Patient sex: M
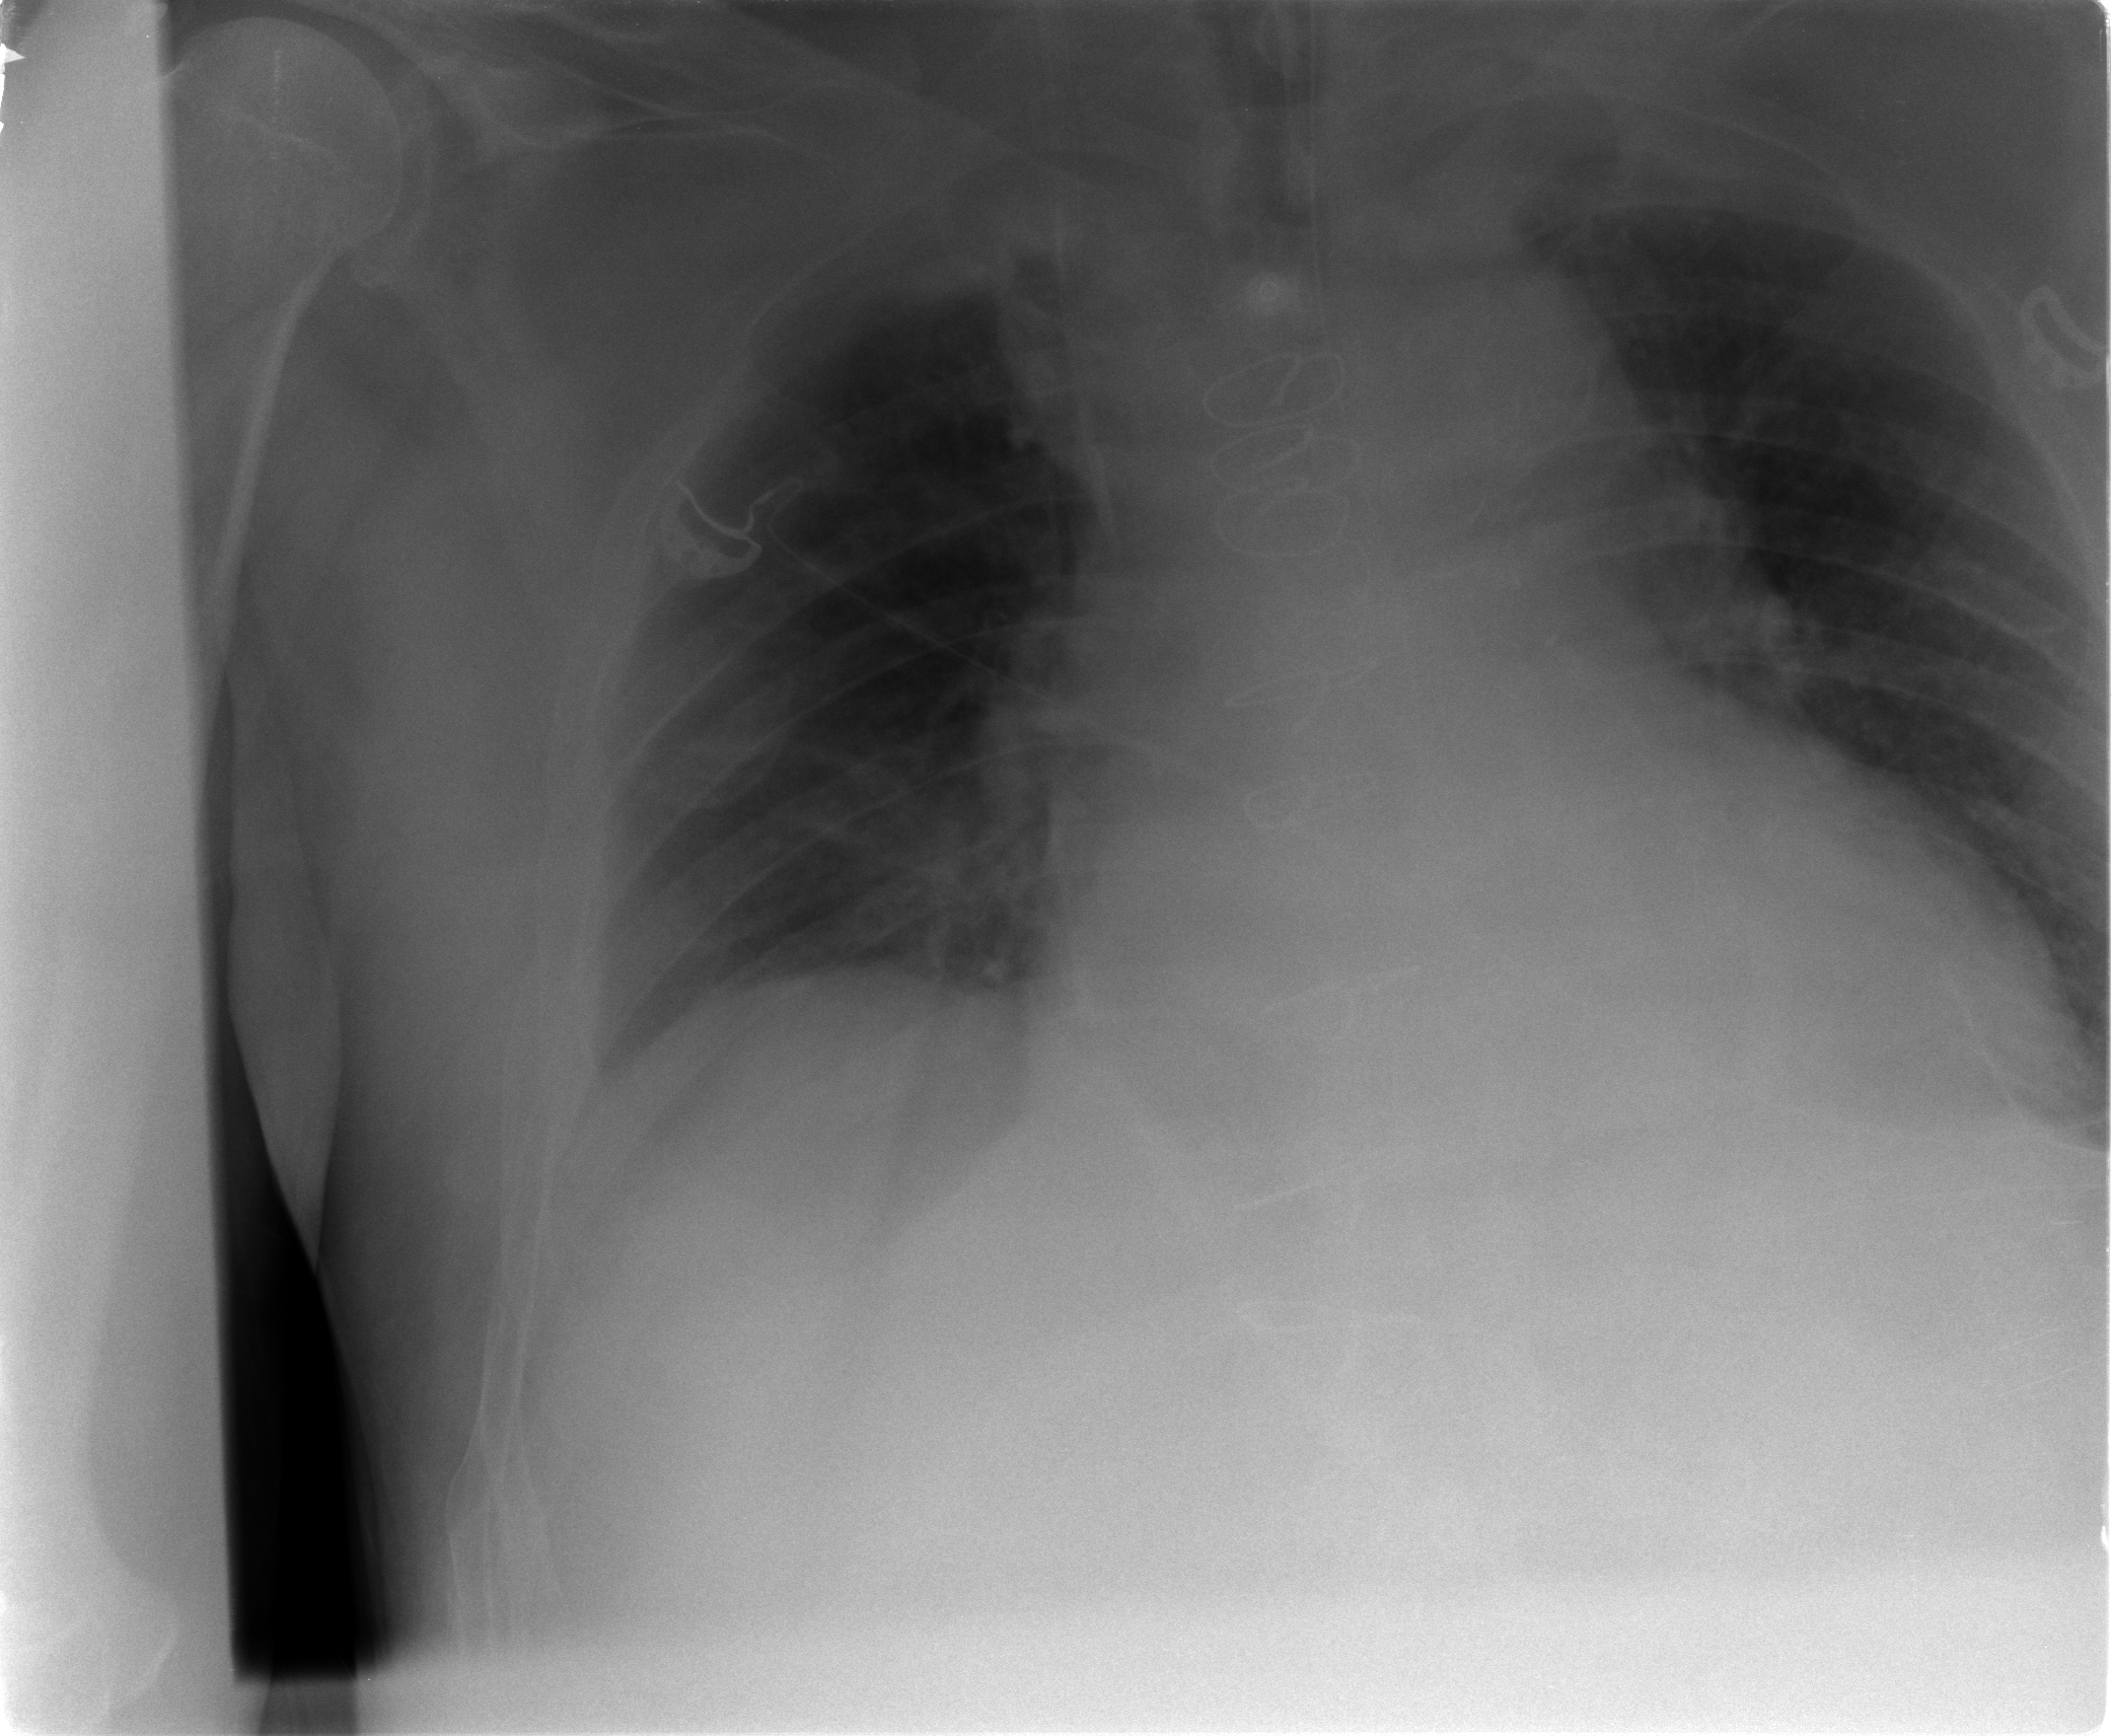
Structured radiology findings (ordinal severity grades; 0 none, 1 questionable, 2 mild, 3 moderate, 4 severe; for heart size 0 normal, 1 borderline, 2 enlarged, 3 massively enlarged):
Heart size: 2
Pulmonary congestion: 0
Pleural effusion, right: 0
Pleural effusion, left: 0
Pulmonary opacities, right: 0
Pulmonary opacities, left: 0
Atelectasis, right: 2
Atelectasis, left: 2